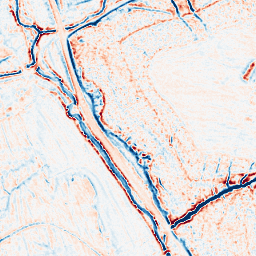
Category: edge_preserving
Decomposition family: bilateral
Decomposition parameters: d: 9
sigma_color: 150
sigma_space: 100
Upsampling method: bilinear
Upsampling parameters: scale: 8
Upsampling scale: 8